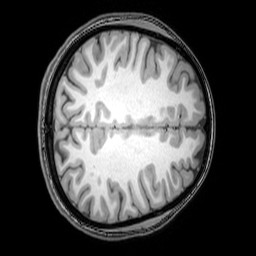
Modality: T1w
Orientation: axial
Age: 20
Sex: female
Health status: healthy
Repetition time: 0.081 s
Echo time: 0.037 s